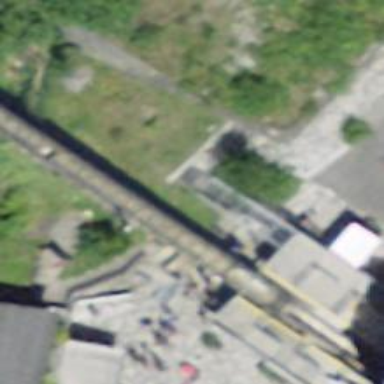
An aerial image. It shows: Disused railway.